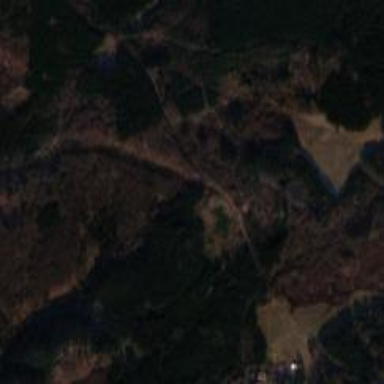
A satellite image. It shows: Clearcut man-made area in grassland setting.